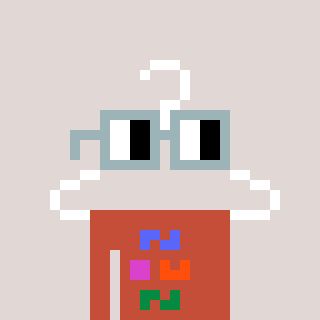
a pixel art character with square dark gray glasses, a hanger-shaped head and a rust-colored body on a warm background